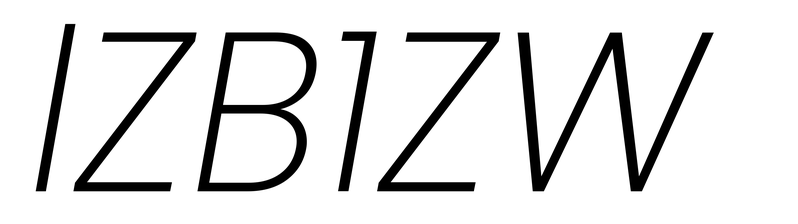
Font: Poppins-ExtraLightItalic